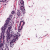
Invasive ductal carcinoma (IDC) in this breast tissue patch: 0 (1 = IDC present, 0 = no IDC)